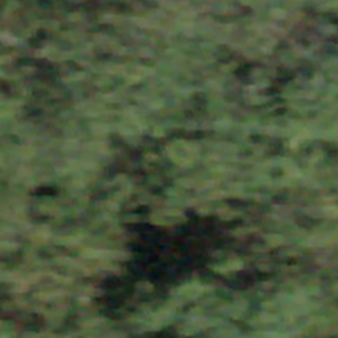
Label: other